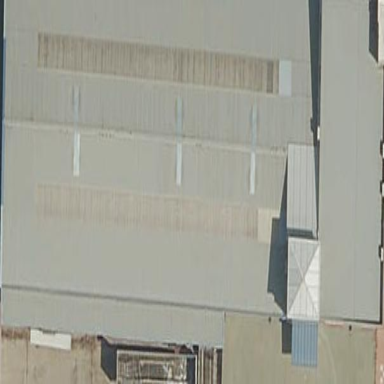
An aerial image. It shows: Industrial building.